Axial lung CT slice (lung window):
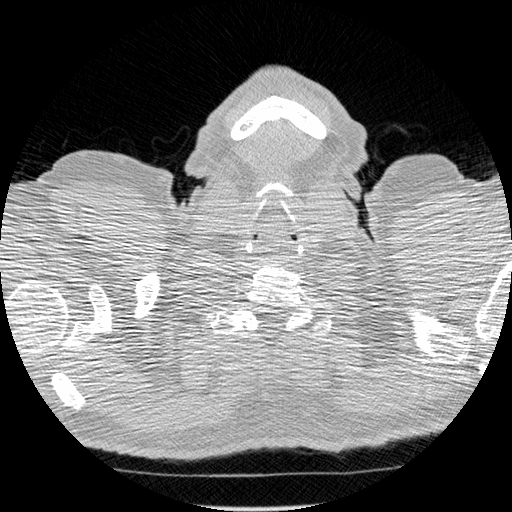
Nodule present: no